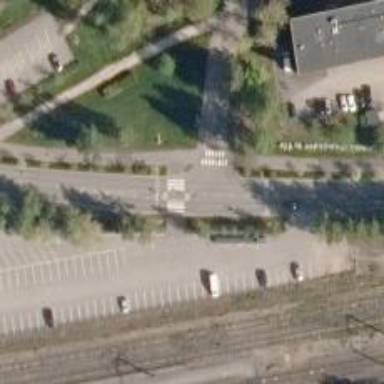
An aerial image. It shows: Marked road crossing.